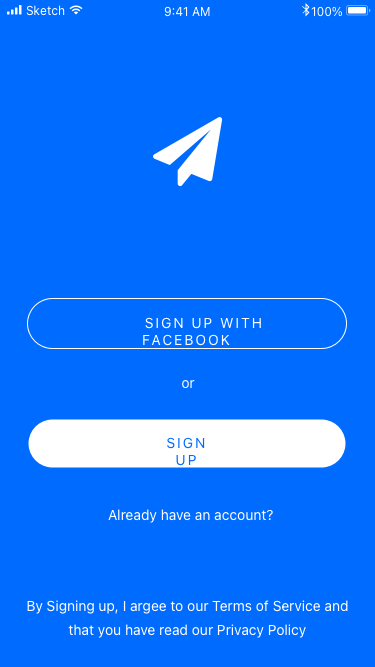
Text in this UI design:
or
Already have an account?
By Signing up, I argee to our Terms of Service and that you have read our Privacy Policy
SIGN UP
      SIGN UP WITH FACEBOOK